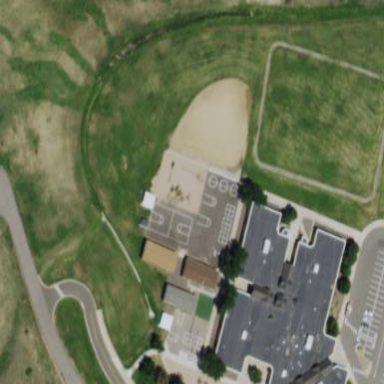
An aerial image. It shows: Asphalt schoolyard.